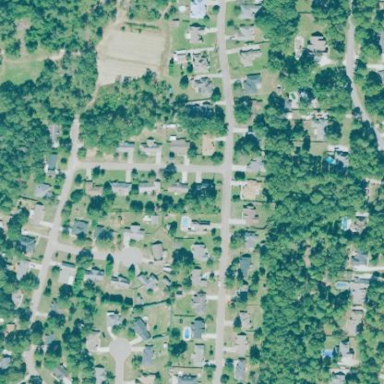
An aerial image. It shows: Single-family residential area.